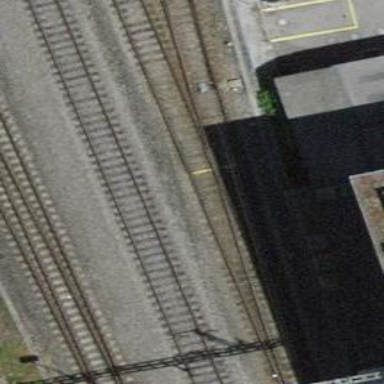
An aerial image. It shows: Rail siding with electrified contact lines for trains.